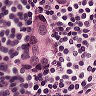
Metastatic tissue present: yes